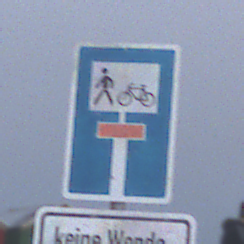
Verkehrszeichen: SackgasseRadverkehrFussgaengerDurchlaessig
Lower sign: HinweisGeaenderteVorfahrtVerkehrsfuehrungVerkehrsregelung3
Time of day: SunriseSunset
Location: Outdoor (Beach)
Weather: Overcast
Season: NotSpecified
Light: Natural